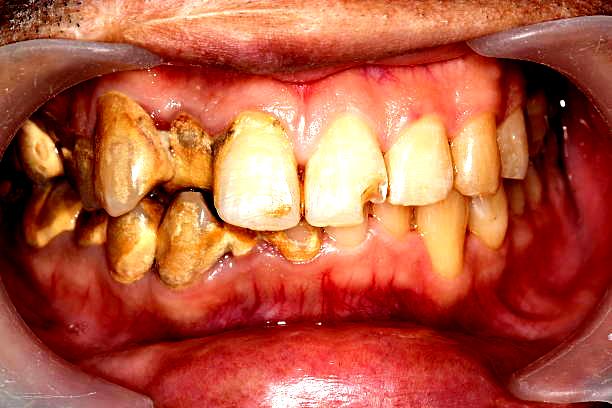
Condition: Calculus